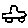
Label: car